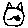
Label: cat